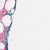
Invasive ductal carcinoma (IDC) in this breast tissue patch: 0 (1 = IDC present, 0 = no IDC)